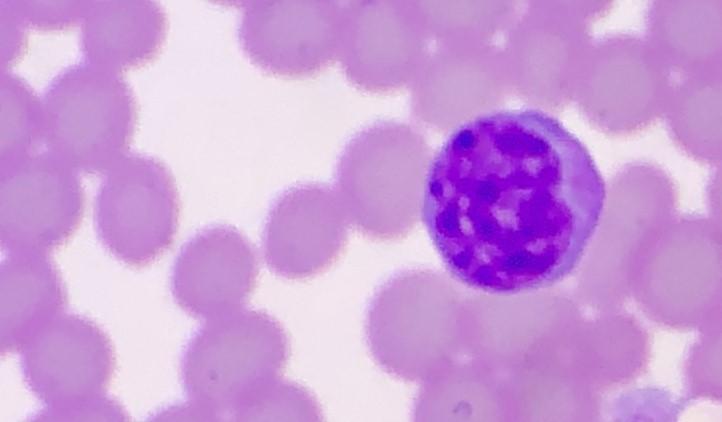
White blood cell type: Lymphocyte